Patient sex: F
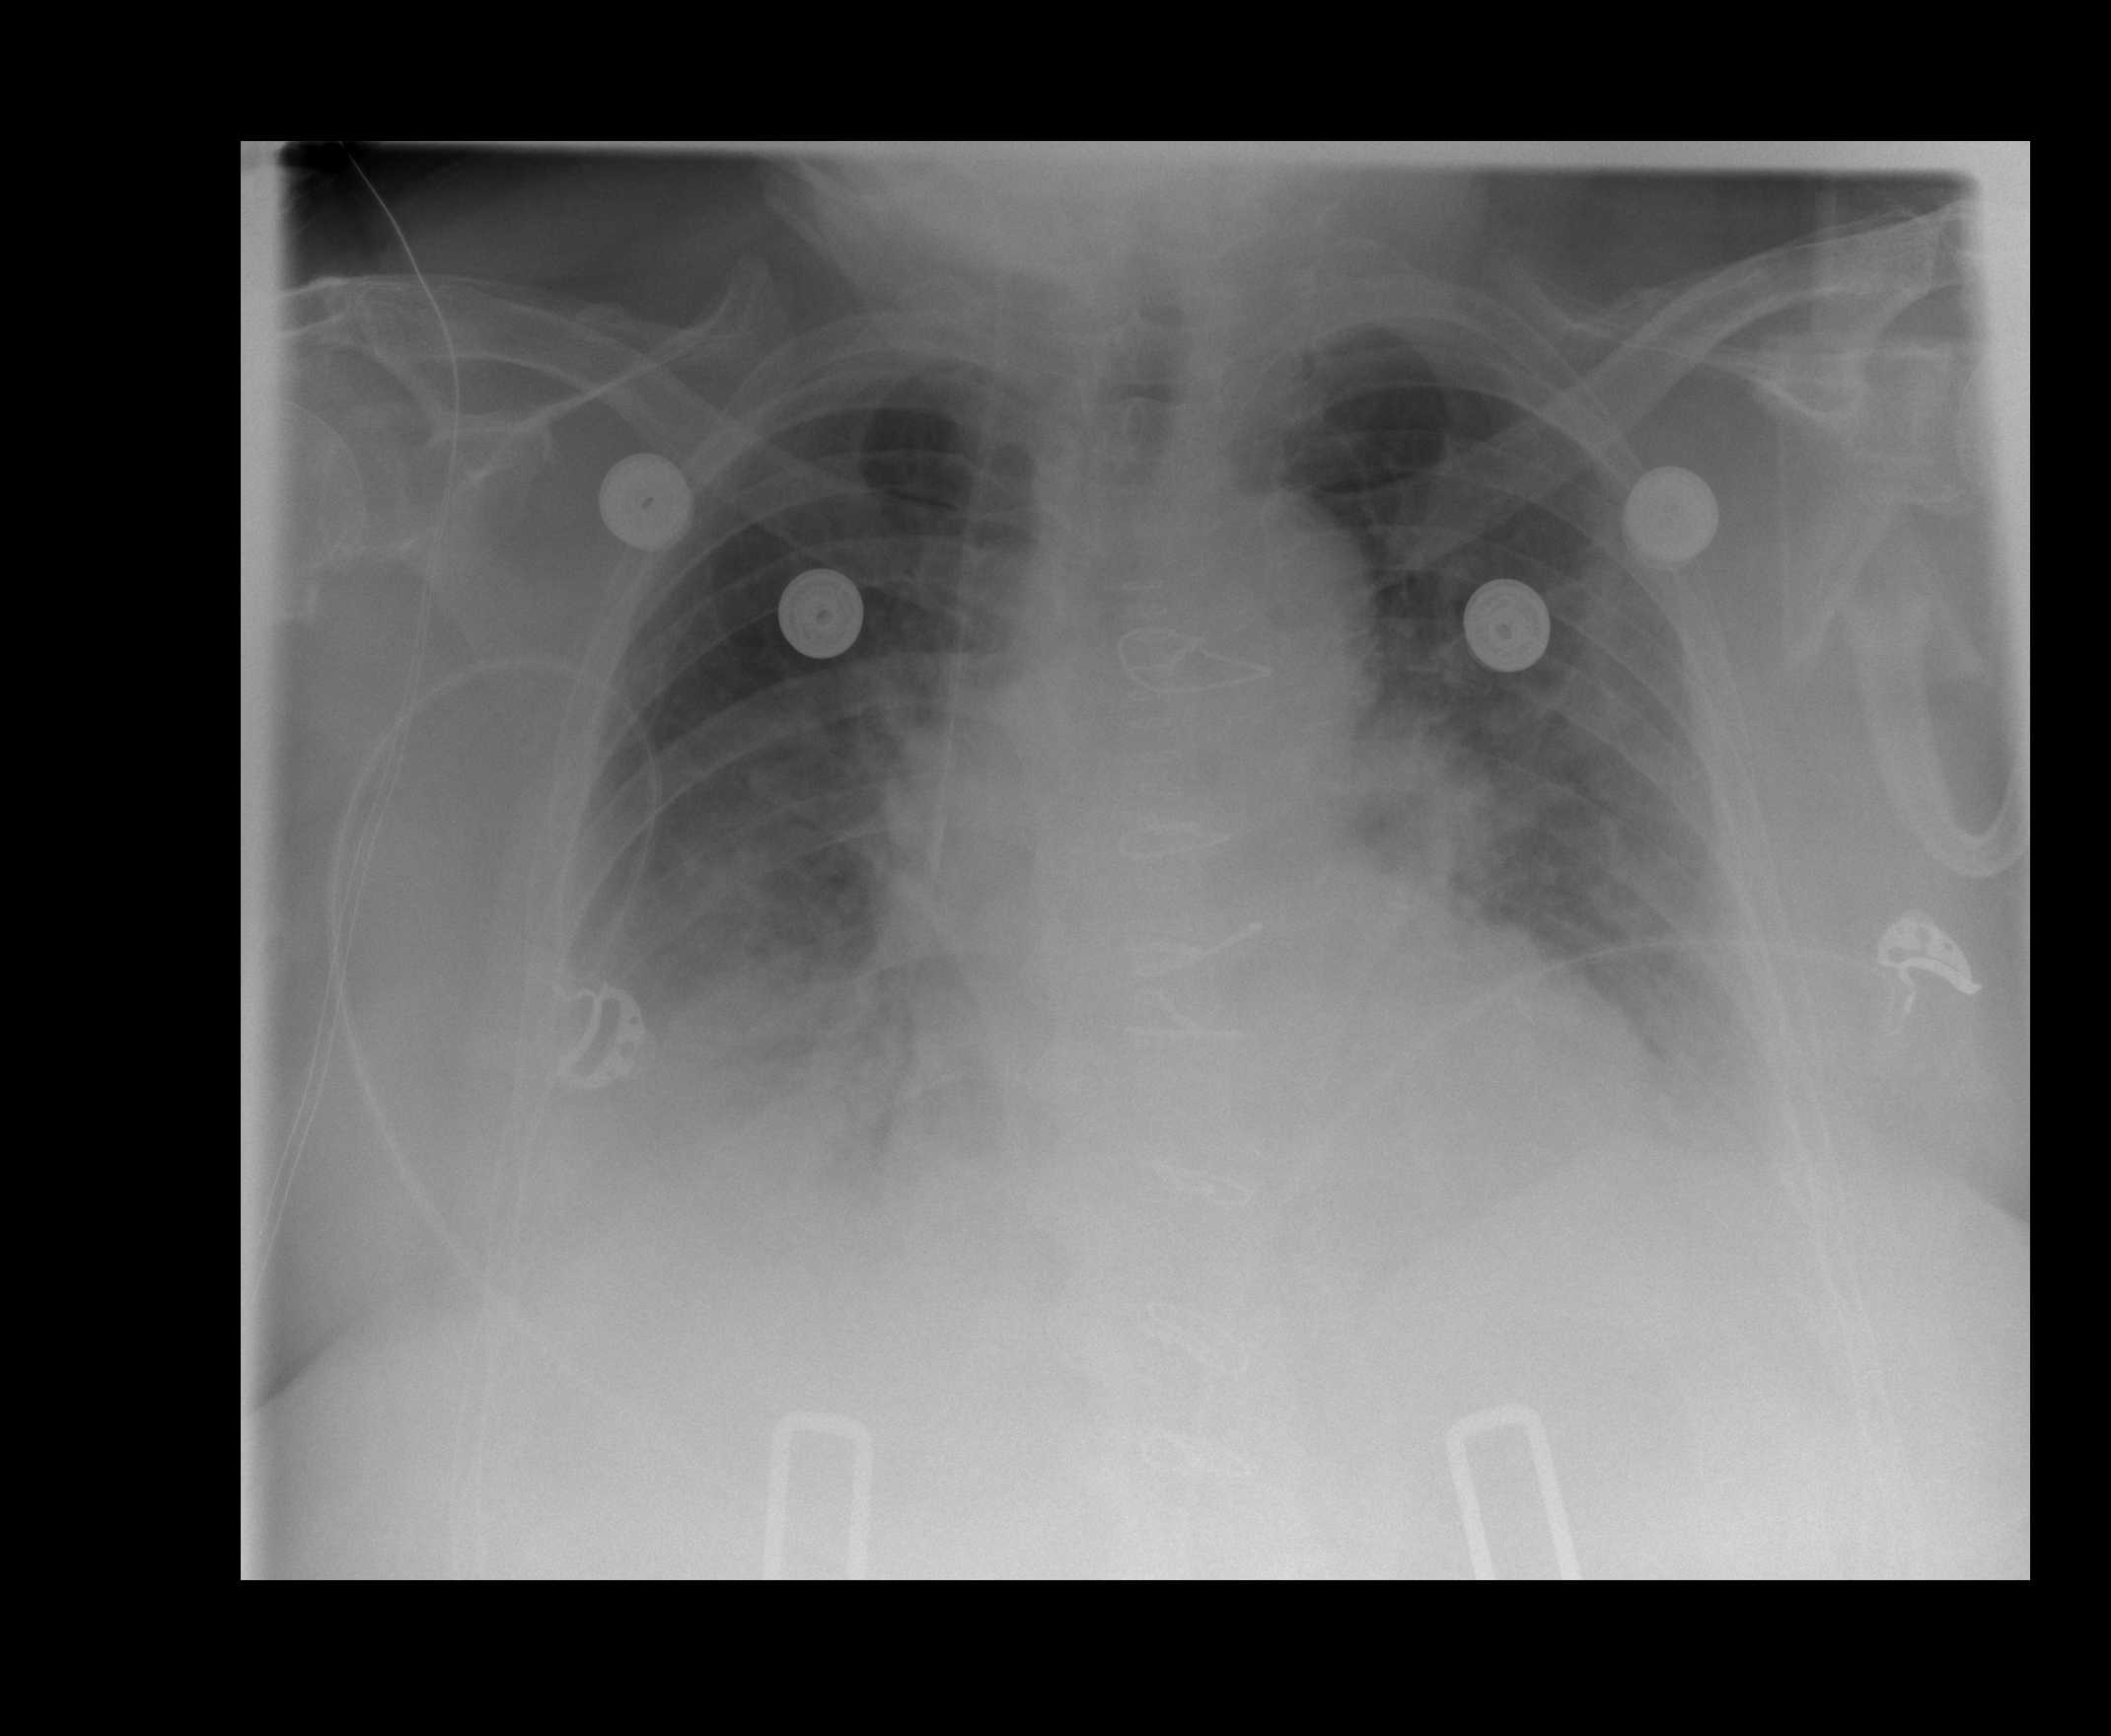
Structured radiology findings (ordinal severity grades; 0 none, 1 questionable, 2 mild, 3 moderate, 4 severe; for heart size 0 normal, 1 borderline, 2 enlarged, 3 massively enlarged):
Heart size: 2
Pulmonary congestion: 2
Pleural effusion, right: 2
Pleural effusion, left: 2
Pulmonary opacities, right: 0
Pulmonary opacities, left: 0
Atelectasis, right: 2
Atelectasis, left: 2